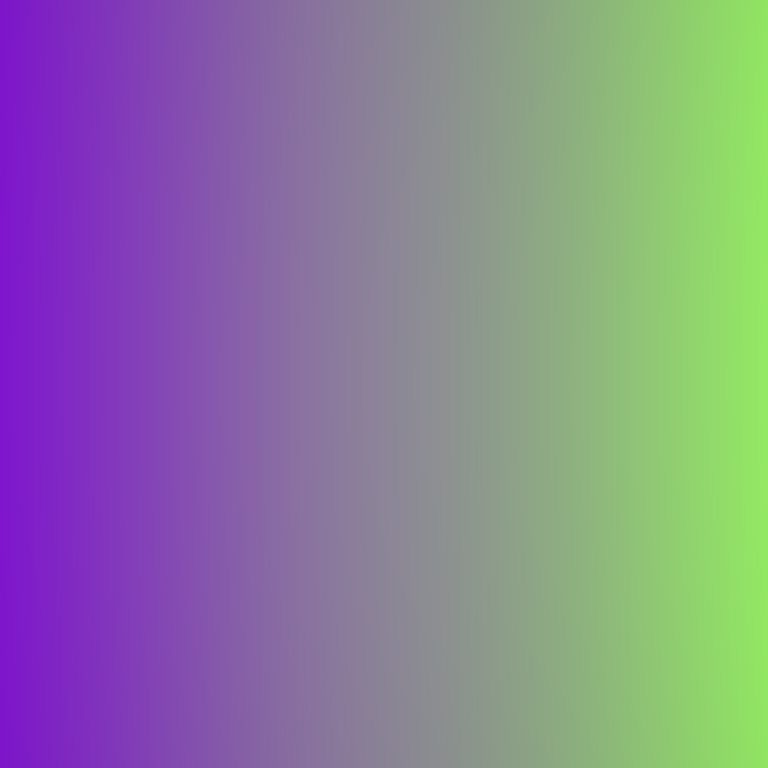
Abstract light effect, smooth gradient from violet to lime green, calm atmosphere, soft blend, no room, no furniture, no objects.